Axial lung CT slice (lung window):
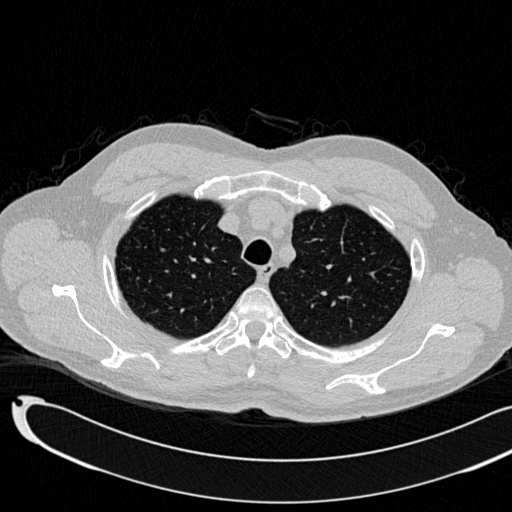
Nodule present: no